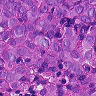
Metastatic tissue present: yes